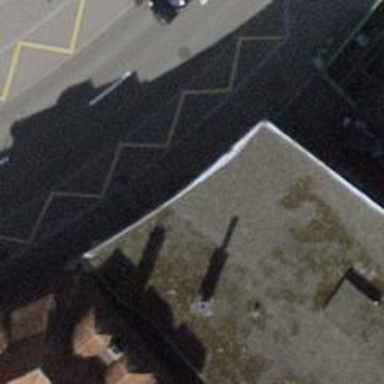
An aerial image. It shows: Bus stop with sheltered platform for public transport.